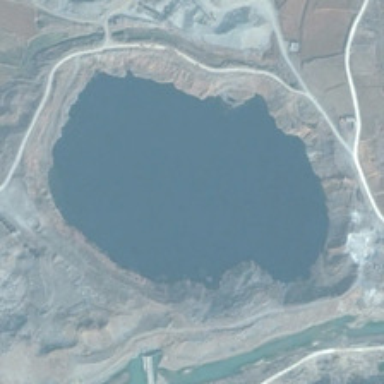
Bareland is surrounded a circle pond .